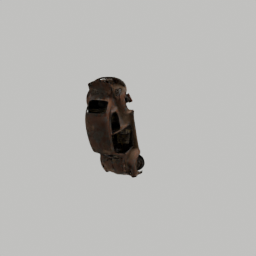
Label: mechanical